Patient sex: M
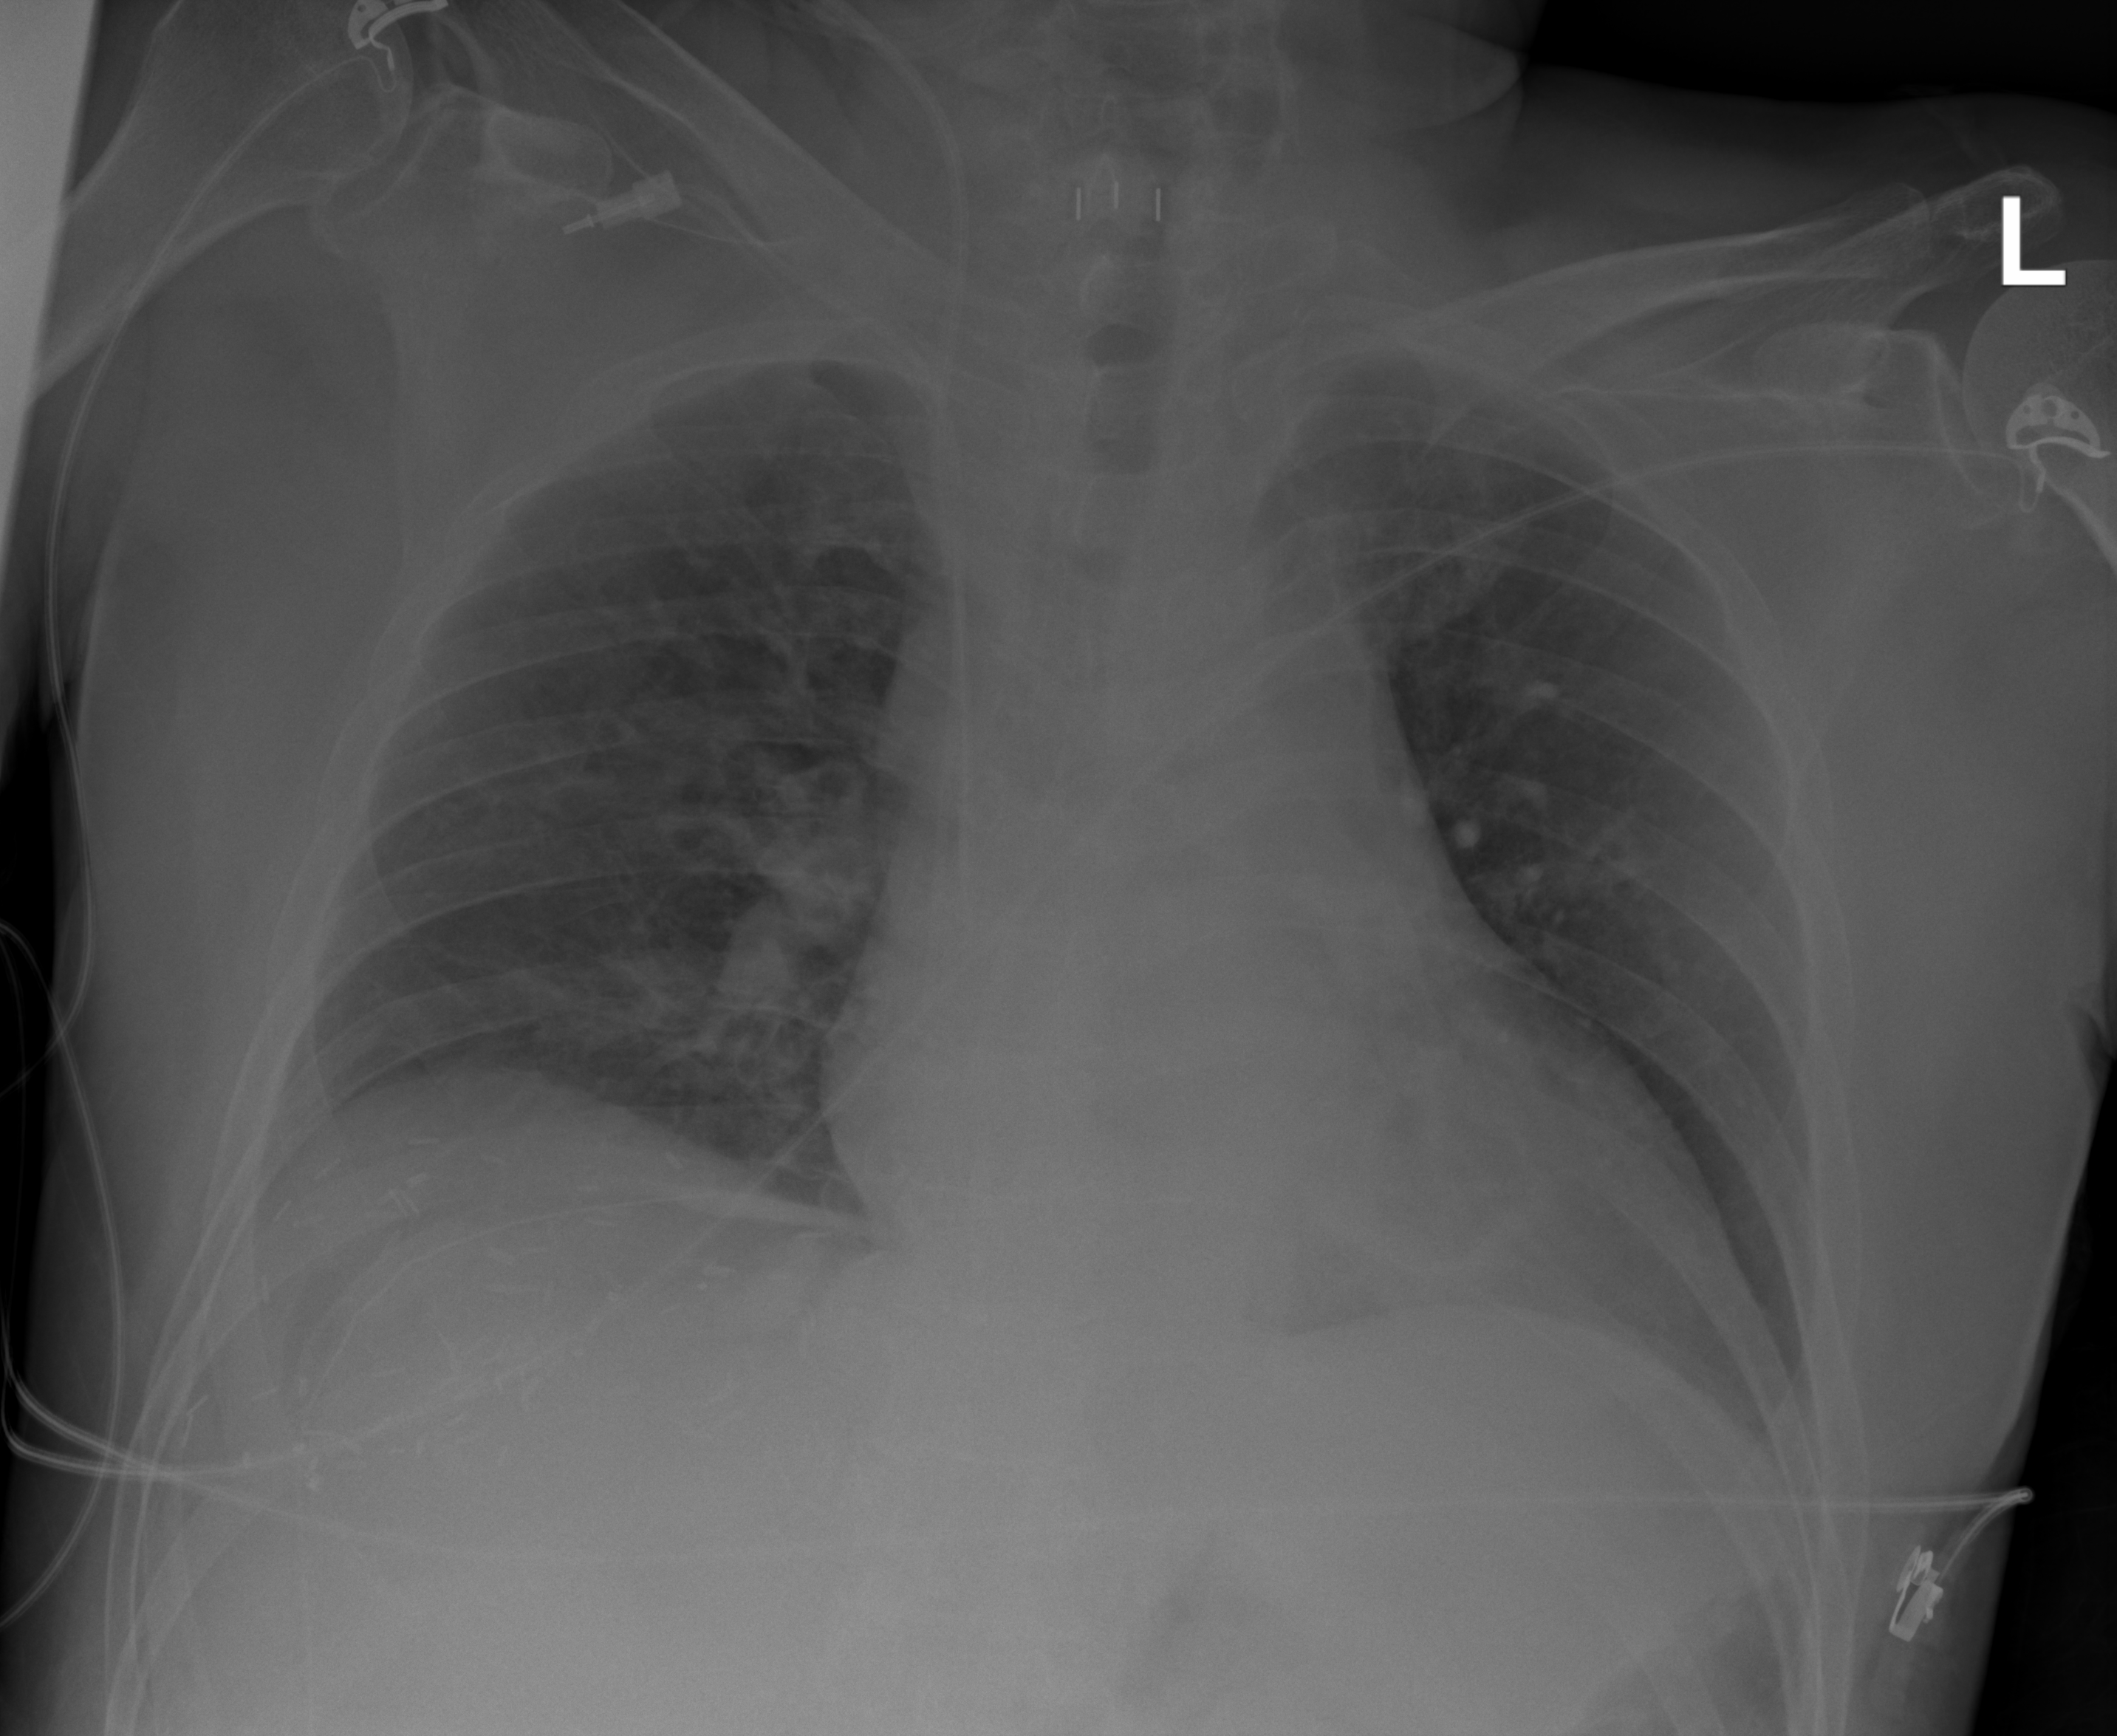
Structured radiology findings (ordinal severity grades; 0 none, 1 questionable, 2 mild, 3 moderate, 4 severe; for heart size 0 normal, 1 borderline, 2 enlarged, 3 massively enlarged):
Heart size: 1
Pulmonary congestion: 0
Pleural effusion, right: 0
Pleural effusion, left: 2
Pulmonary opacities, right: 2
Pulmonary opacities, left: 0
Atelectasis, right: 2
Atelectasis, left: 2